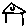
Label: house